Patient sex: M
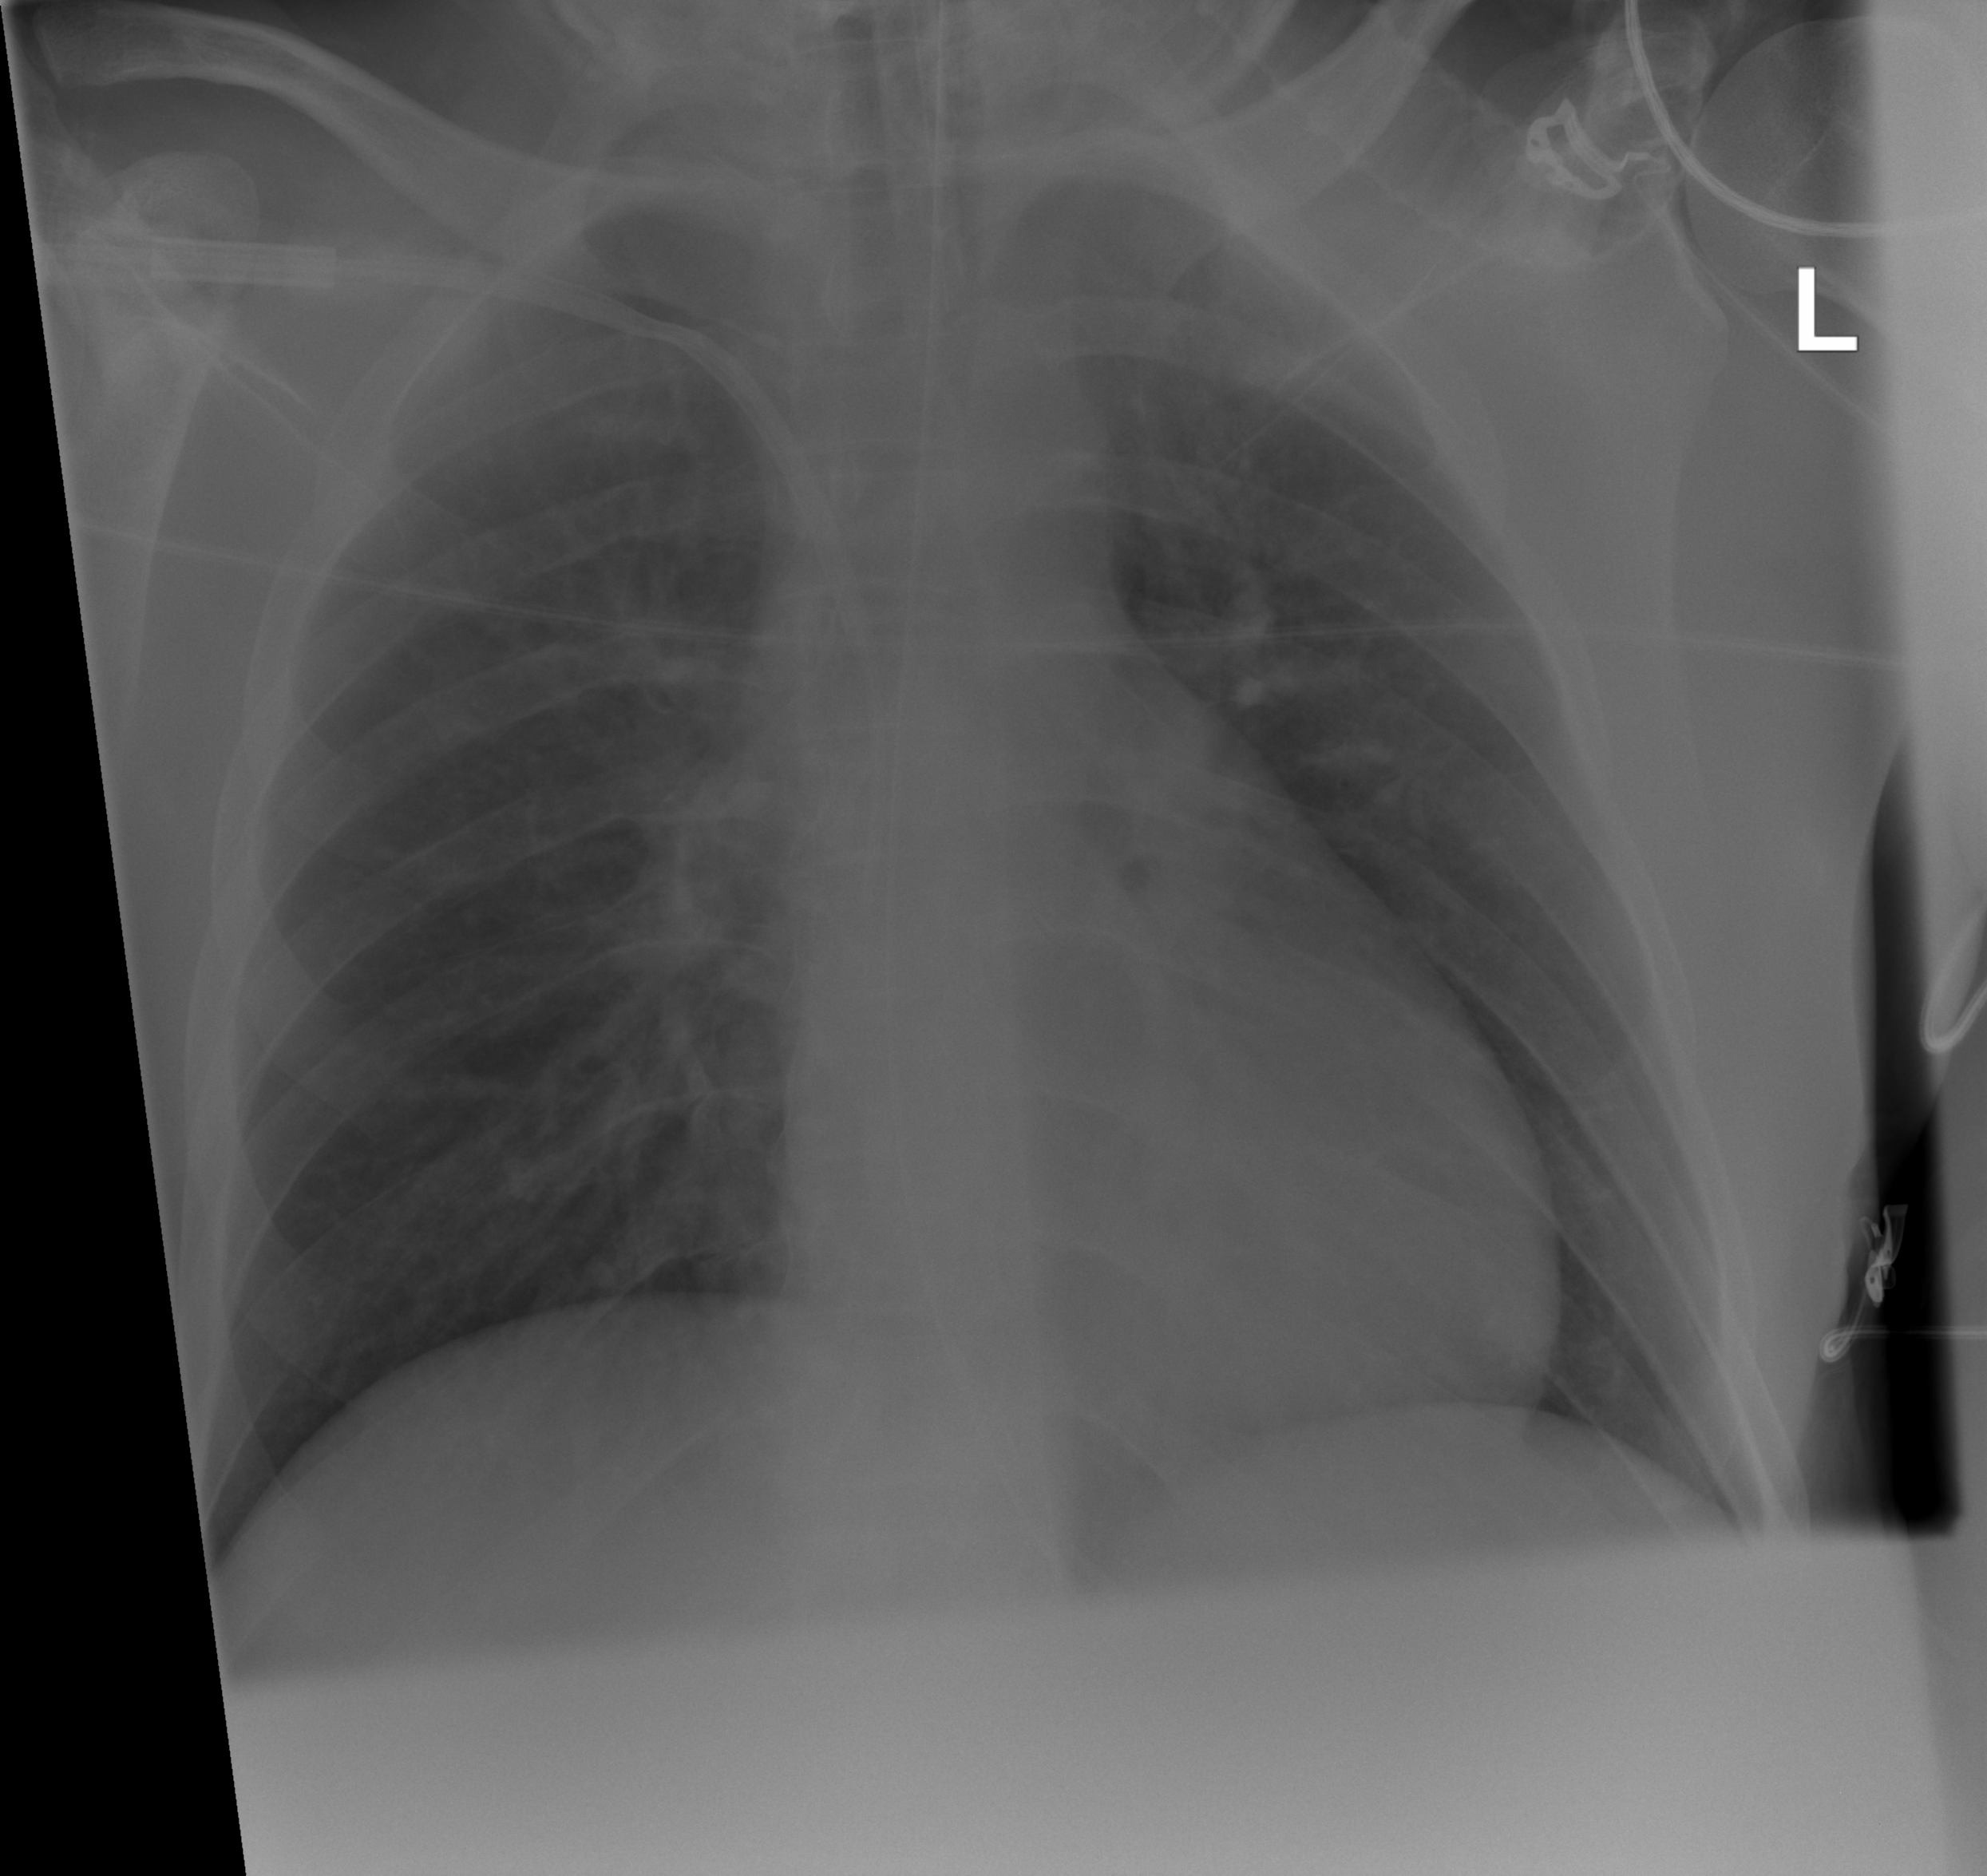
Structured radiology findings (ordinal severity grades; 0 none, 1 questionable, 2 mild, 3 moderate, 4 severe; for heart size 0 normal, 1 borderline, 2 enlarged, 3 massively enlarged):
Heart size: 1
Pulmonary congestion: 0
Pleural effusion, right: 0
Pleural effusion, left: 0
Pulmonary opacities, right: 0
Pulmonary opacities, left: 0
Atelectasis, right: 0
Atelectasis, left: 0